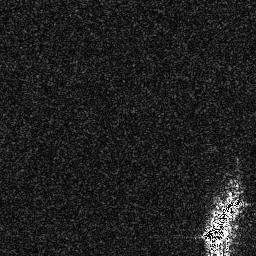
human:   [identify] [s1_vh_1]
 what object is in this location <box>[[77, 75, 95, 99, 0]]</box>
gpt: <ref>1 large ship at the bottom right</ref>